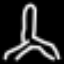
Label: The Eiffel Tower